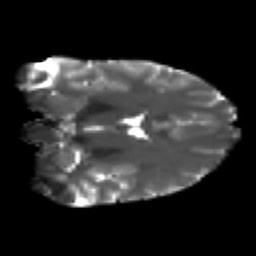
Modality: T2w
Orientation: coronal
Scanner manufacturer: ge
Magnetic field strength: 3 T
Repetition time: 7.98 s
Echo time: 0.0701 s